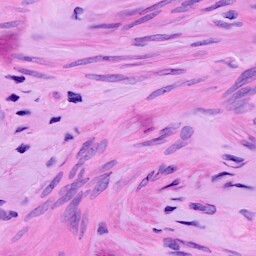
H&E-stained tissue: Ovarian